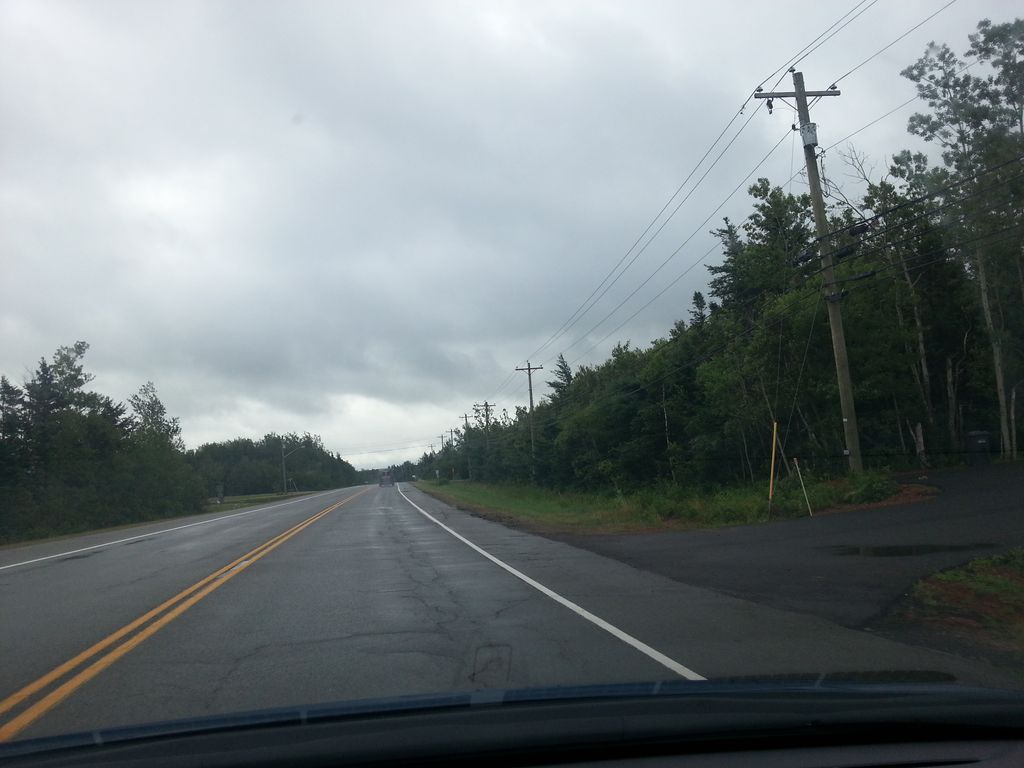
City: charlottetown